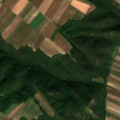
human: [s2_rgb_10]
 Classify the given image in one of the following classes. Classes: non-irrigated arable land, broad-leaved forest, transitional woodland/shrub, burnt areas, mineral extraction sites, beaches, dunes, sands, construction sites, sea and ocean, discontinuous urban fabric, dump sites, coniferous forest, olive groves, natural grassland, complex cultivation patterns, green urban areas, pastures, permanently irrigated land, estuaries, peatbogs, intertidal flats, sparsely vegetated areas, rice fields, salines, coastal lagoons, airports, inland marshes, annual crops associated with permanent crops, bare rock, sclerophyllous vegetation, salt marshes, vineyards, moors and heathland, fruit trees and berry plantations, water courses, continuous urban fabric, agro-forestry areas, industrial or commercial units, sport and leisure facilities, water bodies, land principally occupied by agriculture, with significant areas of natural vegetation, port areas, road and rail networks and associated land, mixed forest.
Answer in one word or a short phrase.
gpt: non-irrigated arable land, land principally occupied by agriculture, with significant areas of natural vegetation, broad-leaved forest, transitional woodland/shrub